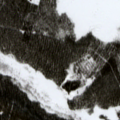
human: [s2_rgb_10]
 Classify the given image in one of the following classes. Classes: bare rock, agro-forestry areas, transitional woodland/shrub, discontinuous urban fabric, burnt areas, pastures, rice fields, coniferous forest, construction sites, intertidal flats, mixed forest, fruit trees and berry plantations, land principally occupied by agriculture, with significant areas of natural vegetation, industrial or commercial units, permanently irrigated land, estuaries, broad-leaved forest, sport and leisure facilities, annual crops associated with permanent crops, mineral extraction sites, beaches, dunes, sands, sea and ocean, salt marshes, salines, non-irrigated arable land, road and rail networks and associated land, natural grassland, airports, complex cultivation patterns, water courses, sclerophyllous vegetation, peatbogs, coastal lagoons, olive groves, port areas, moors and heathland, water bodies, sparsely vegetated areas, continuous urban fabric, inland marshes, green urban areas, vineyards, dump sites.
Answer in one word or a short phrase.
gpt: coniferous forest, mixed forest, transitional woodland/shrub, peatbogs